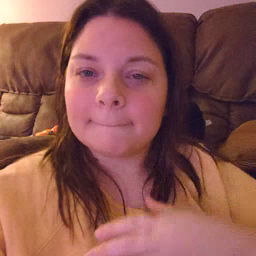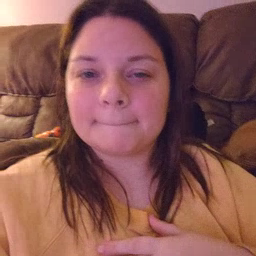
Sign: hot